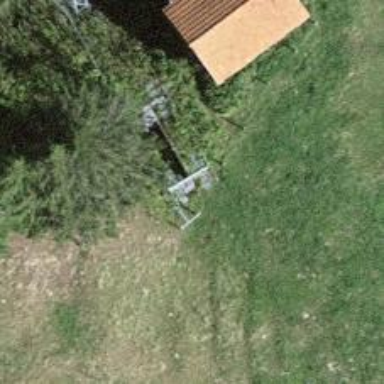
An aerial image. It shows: Pylon for aerialway.